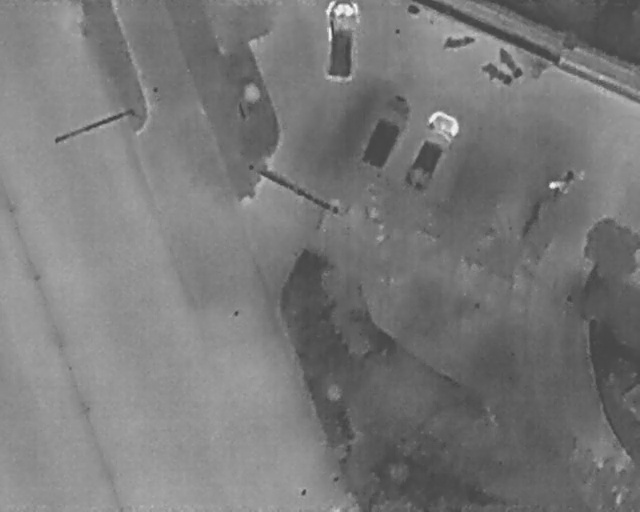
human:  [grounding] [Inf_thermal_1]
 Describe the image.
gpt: In the satellite image, there is  <ref>1 large car </ref> <box>[[46, 4, 59, 11, 2]]</box> located at top,  <ref>2 medium car </ref> <box>[[53, 22, 67, 28, 25], [59, 26, 73, 32, 25]]</box> located at top,  <ref>1 medium person </ref> <box>[[85, 34, 87, 37, 2]]</box> located at right,  <ref>1 medium bicycle </ref> <box>[[86, 34, 91, 36, 20]]</box> located at right,  <ref>3 medium bicycle </ref> <box>[[70, 4, 72, 11, 171], [76, 10, 82, 13, 147], [76, 10, 78, 18, 35]]</box> located at top right.